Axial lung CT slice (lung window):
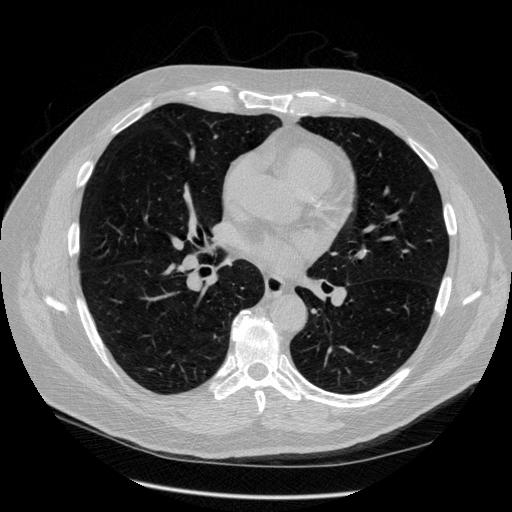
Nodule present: no